Question: I want to apply gradient overlay to a lot of images just like <URL> did in their new design . All the images have a title with black gradient background .
I searched but most of the tutorials are shown using a background image on a div . I want to apply this property to all the '' tags appearing on my page.
<URL> the closest tutorial I found in terms of what I want to achieve . But this is also explained using a background image.

If you look at the background of the title. The black background ensures that the text is clear enough .
Can you please help me out in writing a general css for achieveing this on all images ?
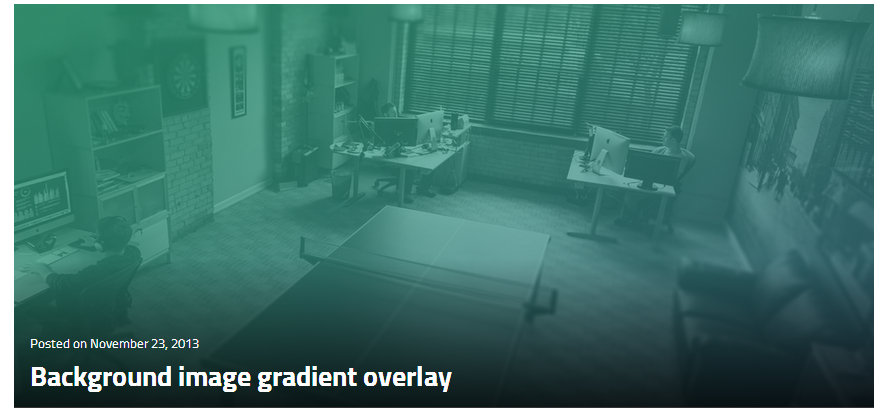
Answer: You should really put more effort into trying it out first.. I found this interesting so I got you started..
<URL>
'''
.overlay {
content: 'test';
width: 100%;
height: 100%;
background-color: rgba(100,255,50,0.5);
position: absolute;
top: 0;
}
.overlay-wrap {
display: inline-block;
position: relative;
}
'''
Unfortunately it doesnt seem like css alone will suffice
<URL>
For your gradient:
<URL>